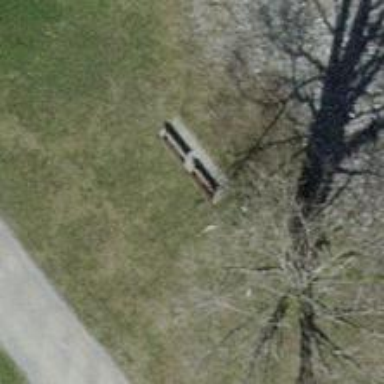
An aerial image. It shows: Brown bench.